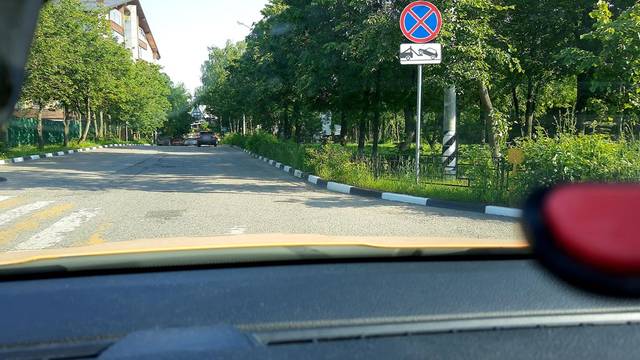
Region: Russia
Coordinates: 55.735, 37.25